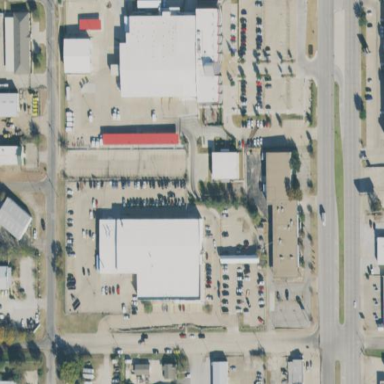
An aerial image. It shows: Car shop.